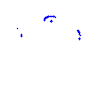
Particle: proton